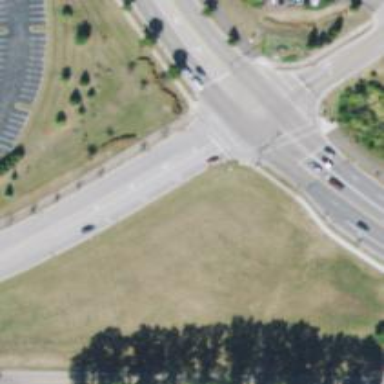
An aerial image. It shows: Crossing on cycleway.